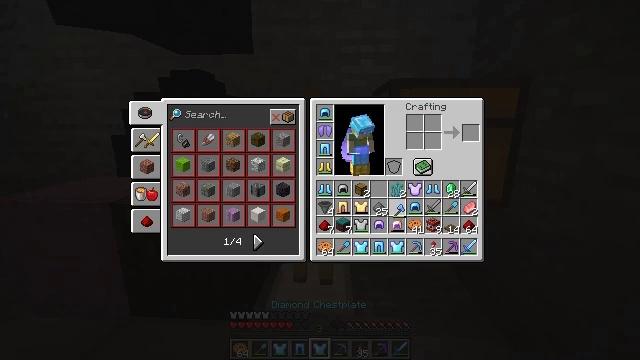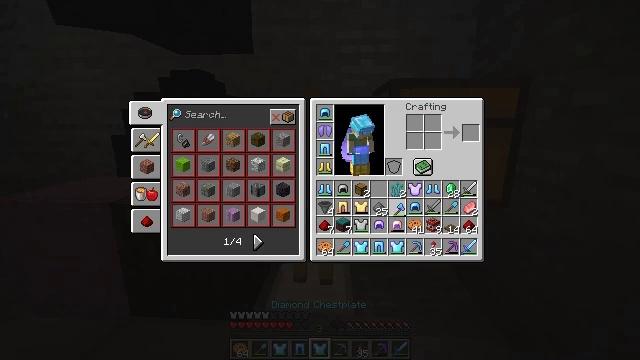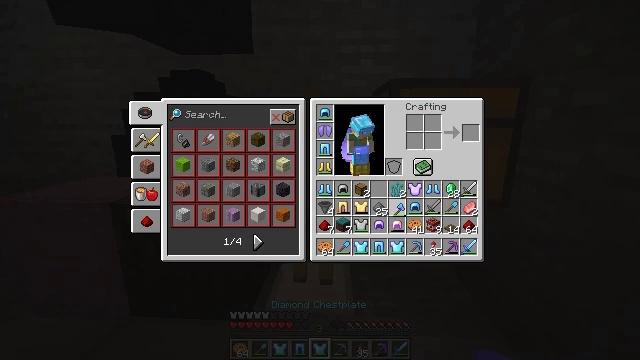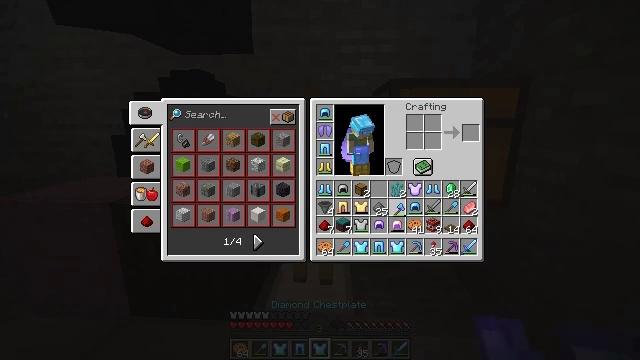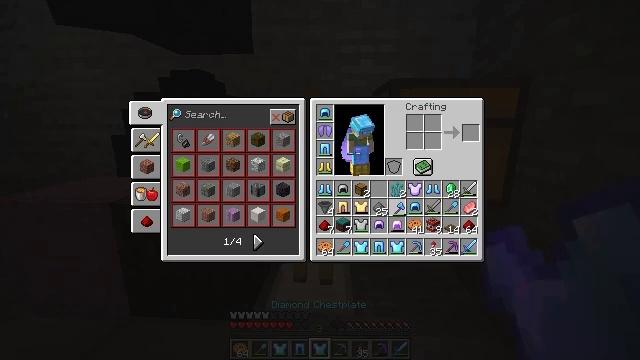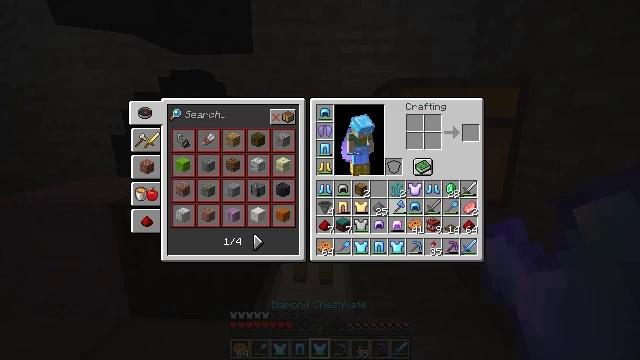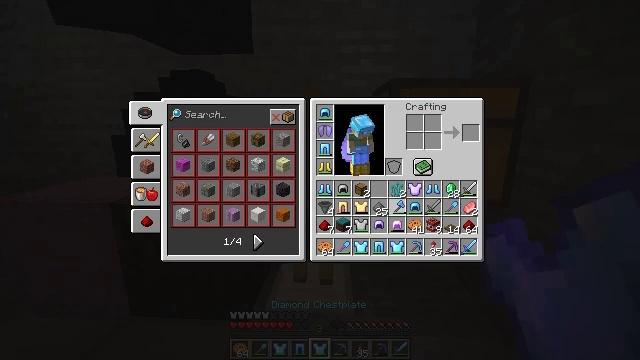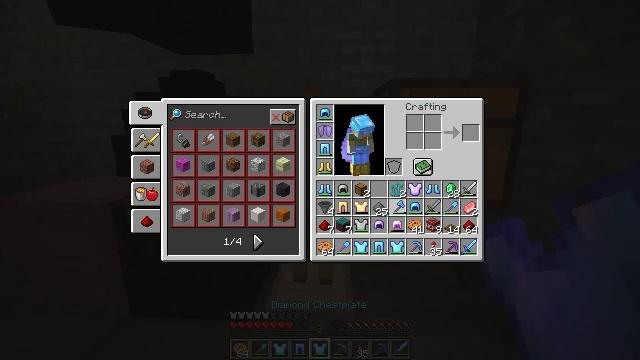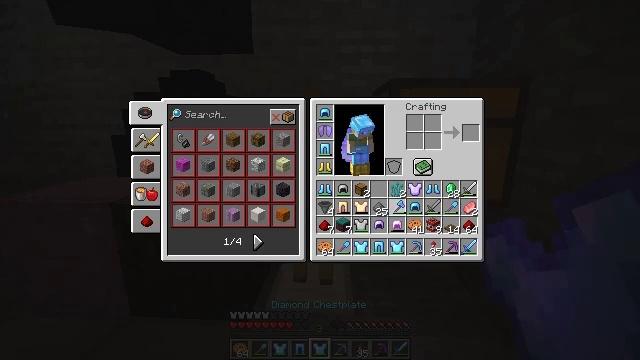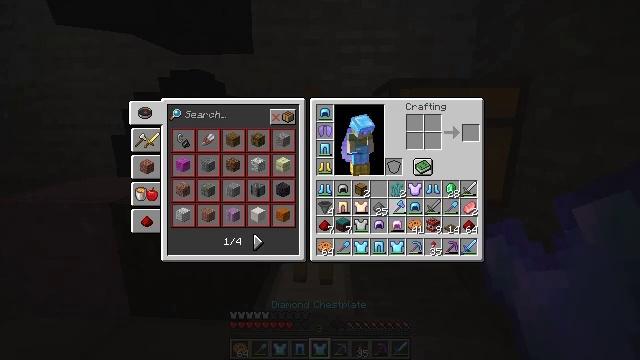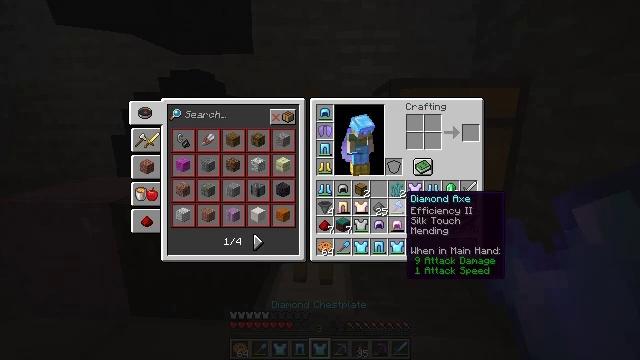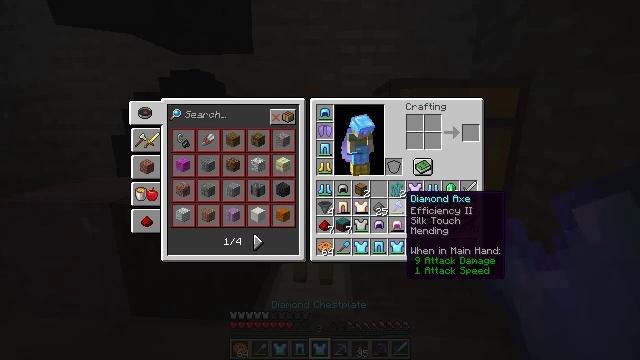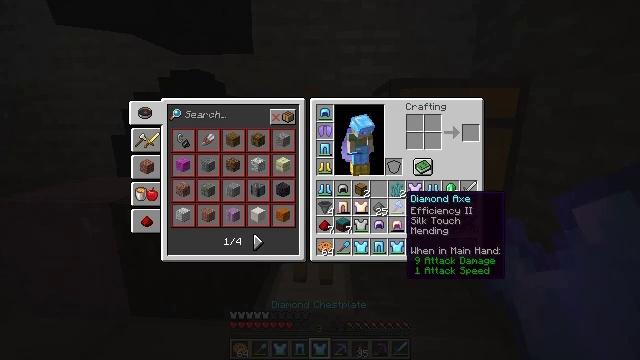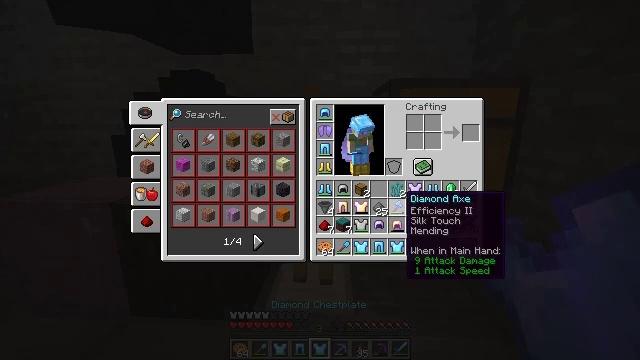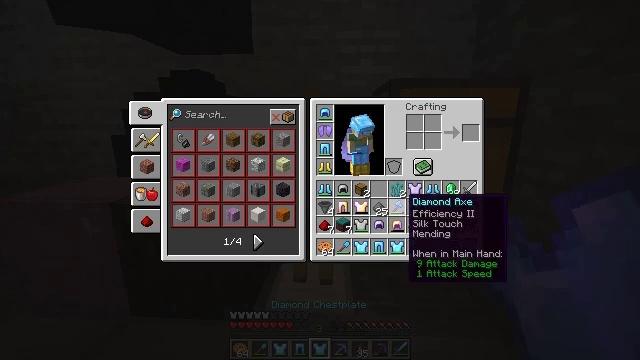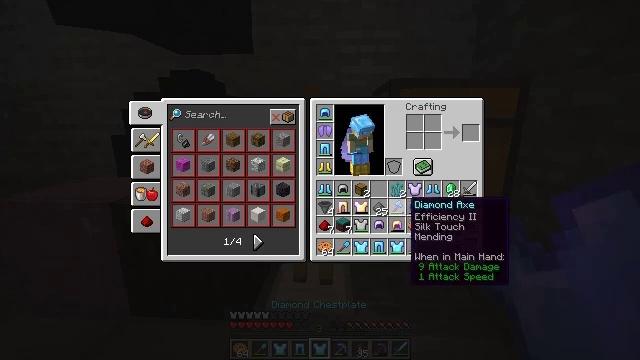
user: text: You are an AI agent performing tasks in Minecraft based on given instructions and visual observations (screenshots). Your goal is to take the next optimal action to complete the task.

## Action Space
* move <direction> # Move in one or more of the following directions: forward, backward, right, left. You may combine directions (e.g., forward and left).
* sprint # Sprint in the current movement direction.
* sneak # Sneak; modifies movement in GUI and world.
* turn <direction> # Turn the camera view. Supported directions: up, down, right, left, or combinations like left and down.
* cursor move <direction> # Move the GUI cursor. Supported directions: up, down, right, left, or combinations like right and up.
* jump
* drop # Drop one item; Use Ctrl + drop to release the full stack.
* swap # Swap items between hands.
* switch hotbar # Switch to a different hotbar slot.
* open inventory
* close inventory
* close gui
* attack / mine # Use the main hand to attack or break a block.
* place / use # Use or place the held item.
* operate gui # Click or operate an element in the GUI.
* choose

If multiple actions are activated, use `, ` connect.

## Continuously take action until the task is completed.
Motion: motion action
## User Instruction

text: Open a crafting table and create a golden carrot with gold nuggets and a carrot.
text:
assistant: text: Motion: no_op
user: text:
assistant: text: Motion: no_op
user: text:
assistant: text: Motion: no_op
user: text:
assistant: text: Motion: no_op
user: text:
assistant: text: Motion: no_op
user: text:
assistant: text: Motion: no_op
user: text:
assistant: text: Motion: attack / mine
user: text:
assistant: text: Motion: attack / mine
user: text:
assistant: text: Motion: attack / mine
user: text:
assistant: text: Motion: no_op
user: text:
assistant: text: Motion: no_op
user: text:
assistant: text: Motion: no_op
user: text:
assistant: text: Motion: no_op
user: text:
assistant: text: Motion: no_op
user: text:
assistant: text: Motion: no_op
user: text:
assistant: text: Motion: no_op
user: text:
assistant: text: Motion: no_op
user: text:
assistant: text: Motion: no_op
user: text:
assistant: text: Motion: no_op
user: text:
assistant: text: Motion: no_op
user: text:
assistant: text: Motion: no_op
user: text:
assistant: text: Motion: no_op
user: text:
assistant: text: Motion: no_op
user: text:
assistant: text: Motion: no_op
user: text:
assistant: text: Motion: turn up
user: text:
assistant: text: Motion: no_op
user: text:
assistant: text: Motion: no_op
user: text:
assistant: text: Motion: attack / mine
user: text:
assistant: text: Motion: attack / mine
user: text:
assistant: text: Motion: attack / mine